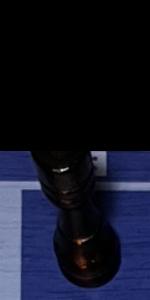
Label: Rook_Black